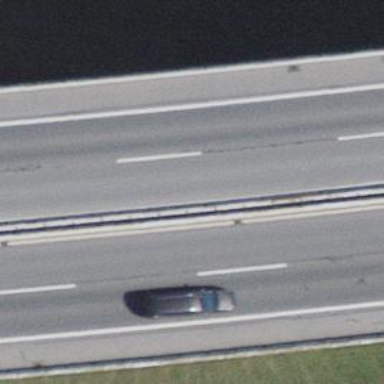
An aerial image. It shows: Viaduct bridge over motorway.